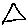
Label: triangle